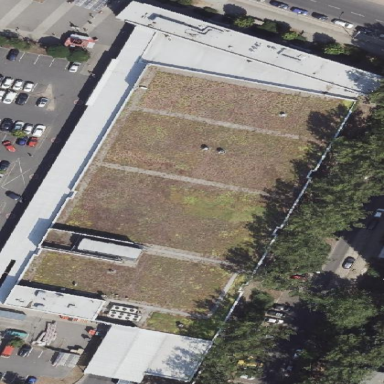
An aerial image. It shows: Flat roof retail building.